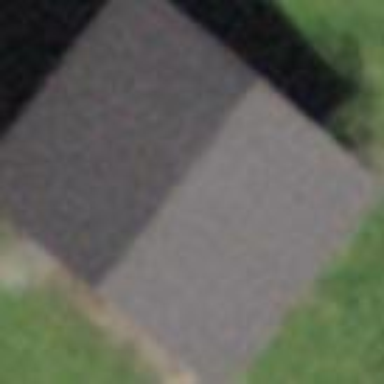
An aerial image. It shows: Rural barn.